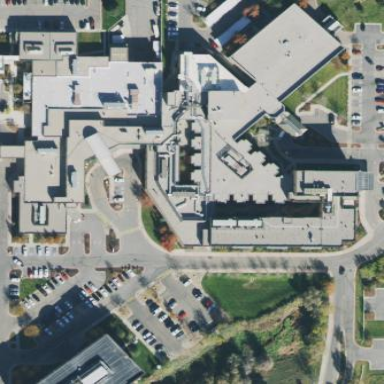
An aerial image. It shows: Healthcare facility identified as hospital.